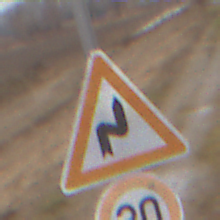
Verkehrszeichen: DoppelkurveRechts
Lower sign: Geschwindigkeit30
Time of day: Midday
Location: Outdoor (RoadRail)
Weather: Overcast
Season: NotSpecified
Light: Natural